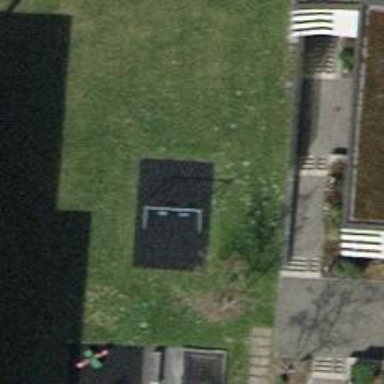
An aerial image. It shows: Playground featuring swings.